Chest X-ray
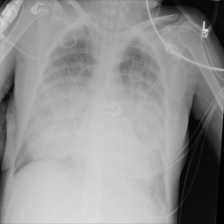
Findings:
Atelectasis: negative
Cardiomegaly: negative
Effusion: negative
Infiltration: positive
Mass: negative
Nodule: negative
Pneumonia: negative
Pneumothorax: negative
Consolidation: positive
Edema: negative
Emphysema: negative
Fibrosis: negative
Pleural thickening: negative
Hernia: negative